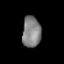
Tissue: prostate
Cell type: T cells
Senescence score: 0.3485
Nuclear area (px): 565
Mean DAPI intensity: 129.552